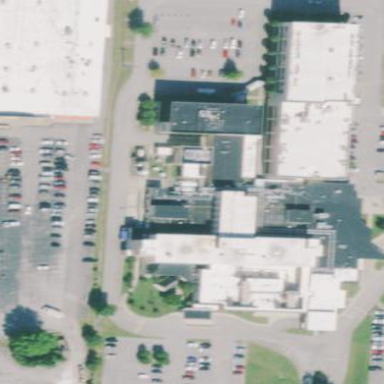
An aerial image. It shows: Hospital building.